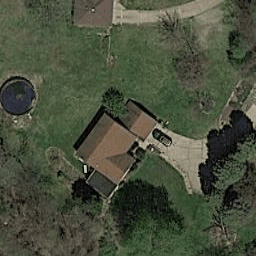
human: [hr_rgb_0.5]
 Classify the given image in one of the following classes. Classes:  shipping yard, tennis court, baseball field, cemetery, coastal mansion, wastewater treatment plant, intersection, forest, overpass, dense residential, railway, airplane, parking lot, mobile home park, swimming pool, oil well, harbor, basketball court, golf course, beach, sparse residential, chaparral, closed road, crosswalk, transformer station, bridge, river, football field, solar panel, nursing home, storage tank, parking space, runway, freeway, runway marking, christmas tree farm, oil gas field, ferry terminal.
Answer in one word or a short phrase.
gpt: sparse residential